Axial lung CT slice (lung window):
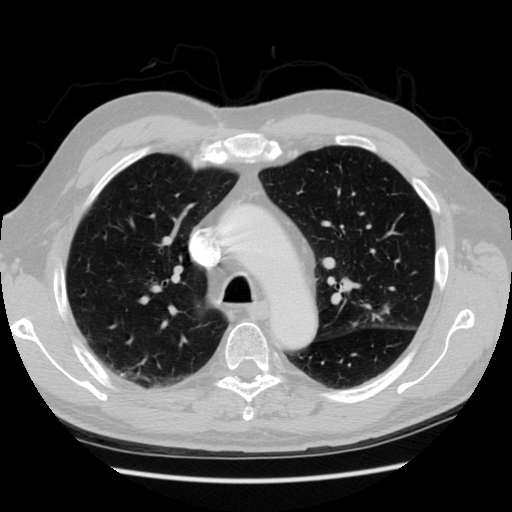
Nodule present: yes
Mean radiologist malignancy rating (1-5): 4.5